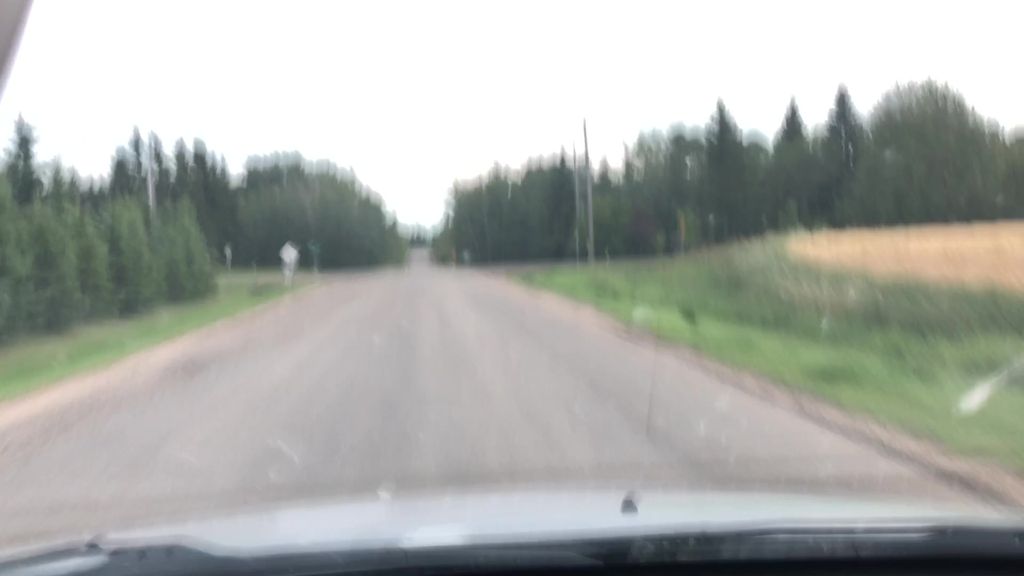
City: edmonton